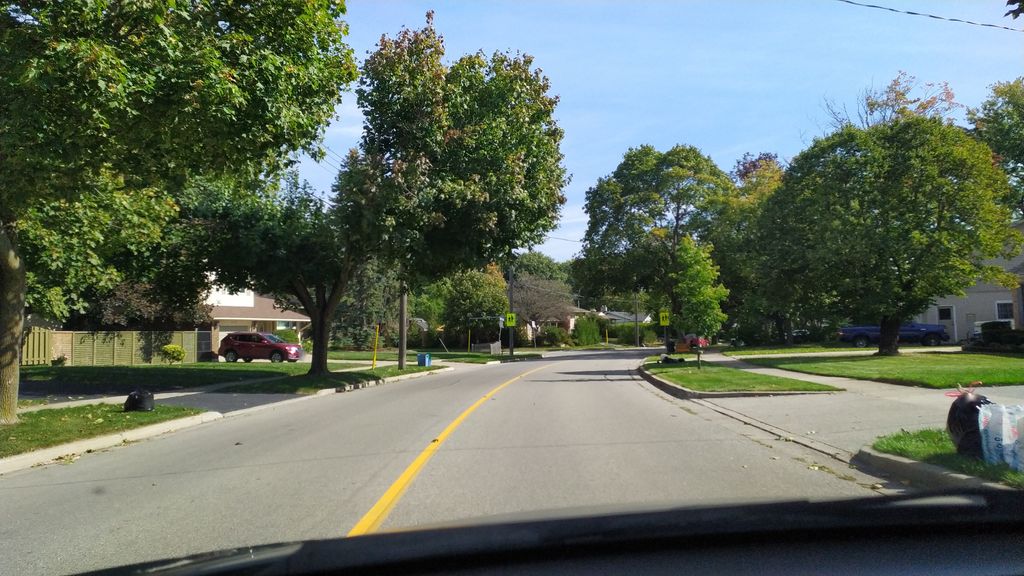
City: kitchener-waterloo